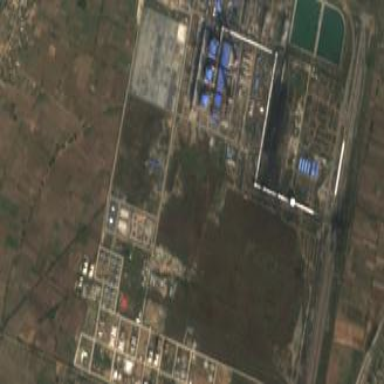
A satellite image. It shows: Industrial area with coal power plant.